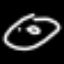
Label: donut